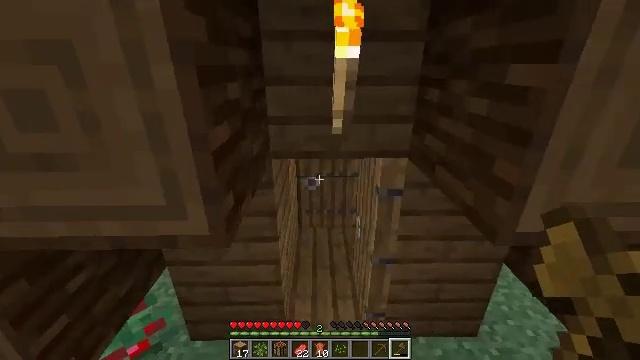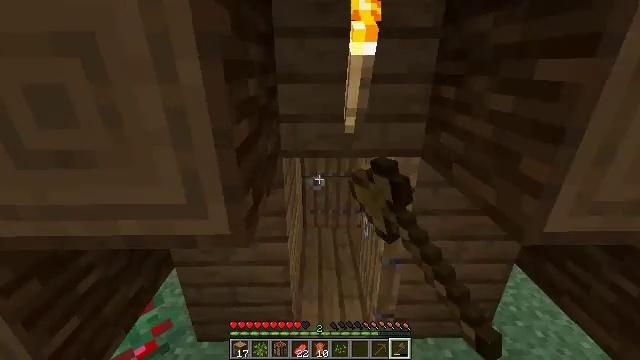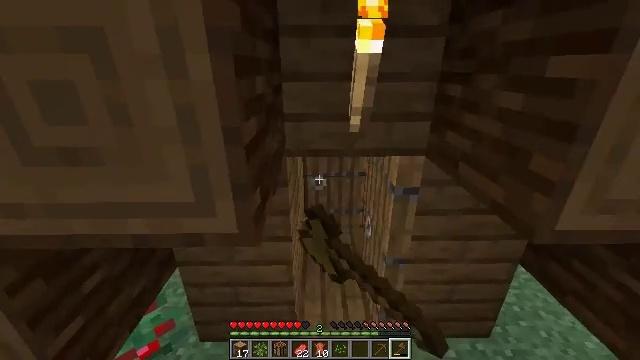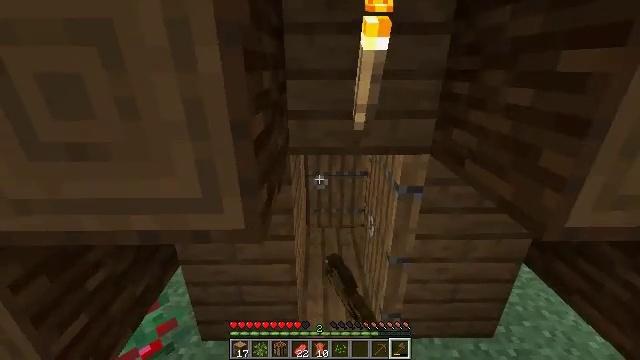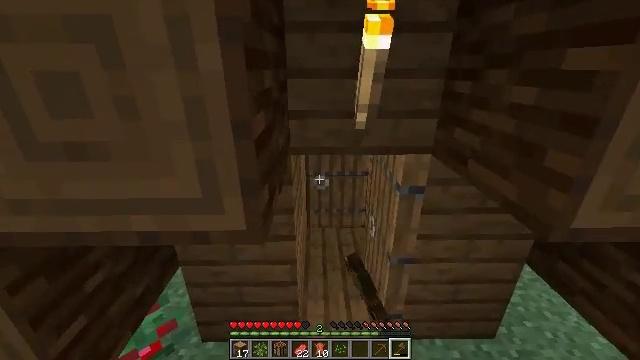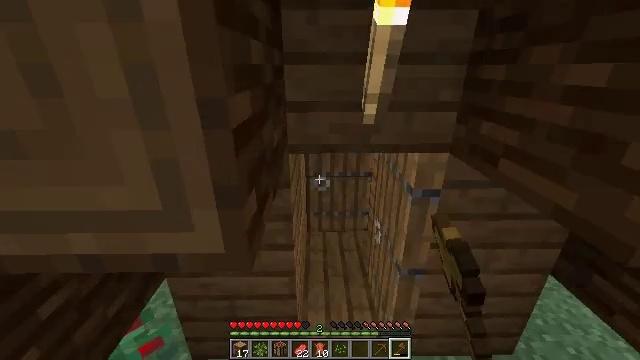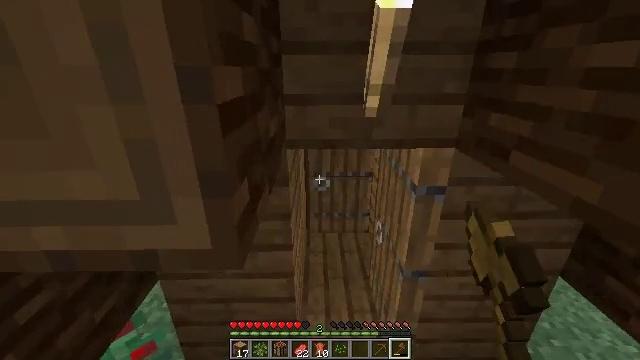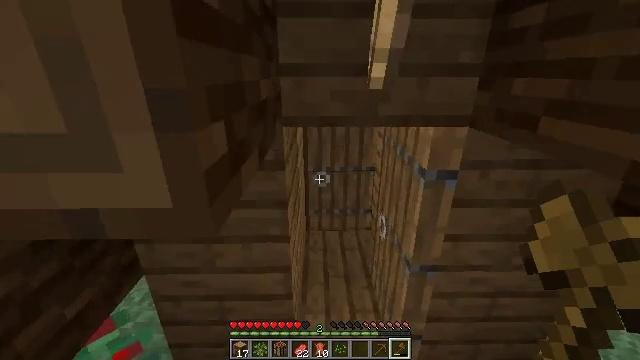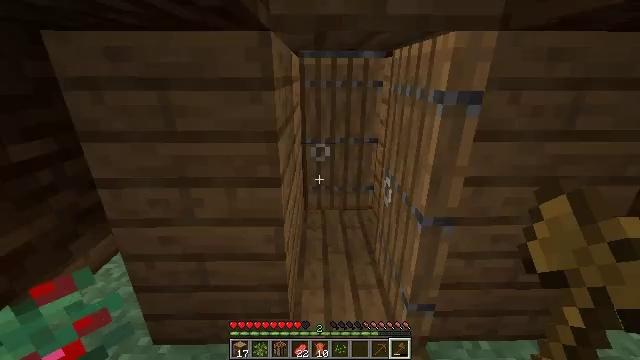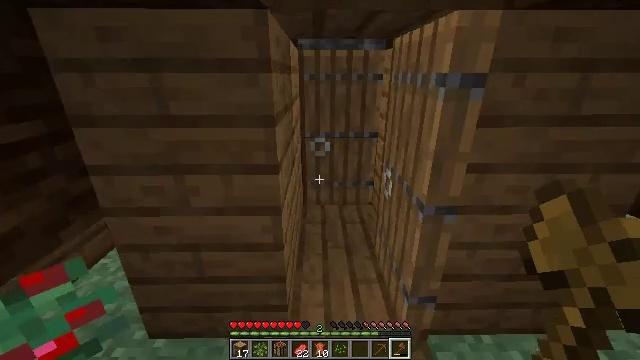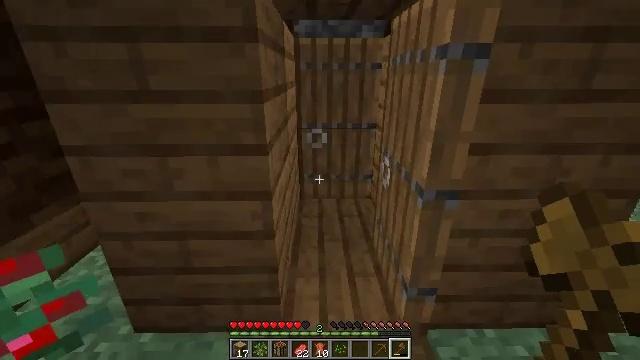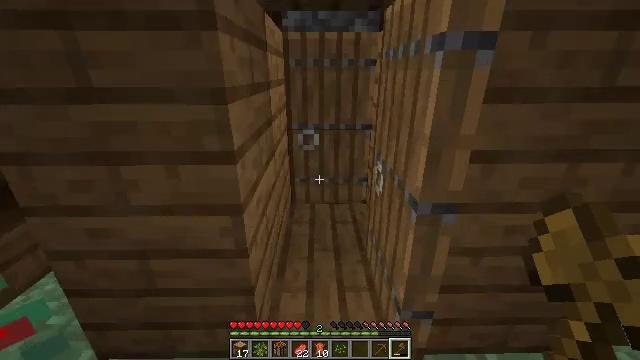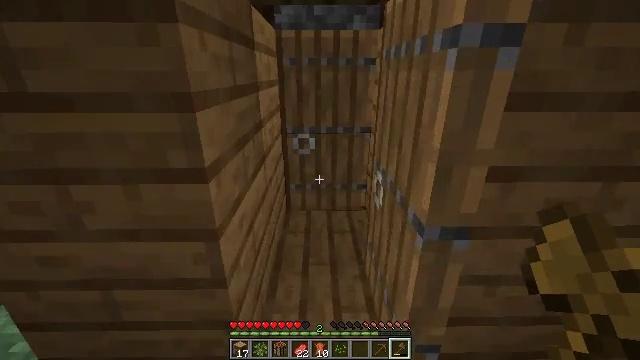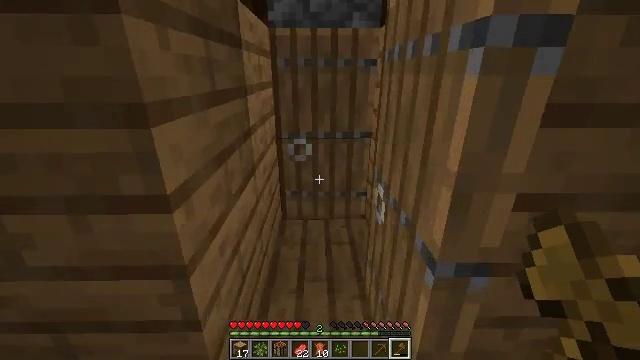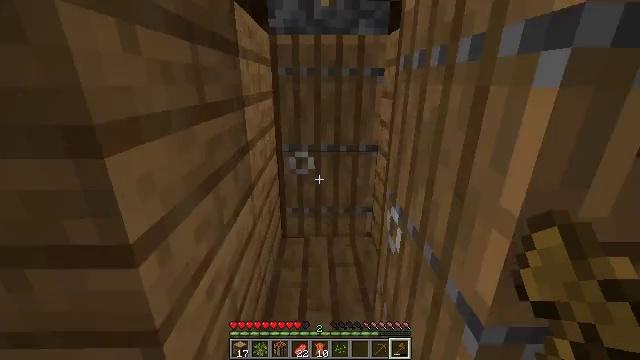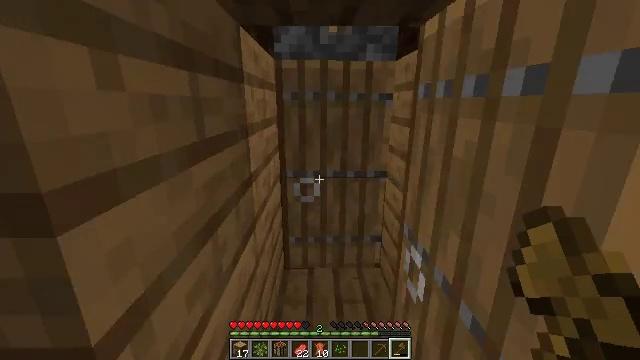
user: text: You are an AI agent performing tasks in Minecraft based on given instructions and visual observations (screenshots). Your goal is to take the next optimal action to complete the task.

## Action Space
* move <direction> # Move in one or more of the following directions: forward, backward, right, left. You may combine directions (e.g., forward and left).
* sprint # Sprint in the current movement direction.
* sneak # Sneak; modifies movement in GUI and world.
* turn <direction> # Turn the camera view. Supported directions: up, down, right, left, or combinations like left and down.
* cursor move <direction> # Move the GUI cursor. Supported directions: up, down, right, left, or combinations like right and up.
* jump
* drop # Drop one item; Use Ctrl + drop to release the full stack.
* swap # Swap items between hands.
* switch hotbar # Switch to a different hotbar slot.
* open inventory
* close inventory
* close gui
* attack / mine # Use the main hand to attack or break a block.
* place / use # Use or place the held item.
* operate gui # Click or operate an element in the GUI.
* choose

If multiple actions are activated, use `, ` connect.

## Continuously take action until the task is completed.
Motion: motion action
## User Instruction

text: Mine the blue bed to pick it up.
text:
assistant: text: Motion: use / place
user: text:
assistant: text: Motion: use / place
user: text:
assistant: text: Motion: no_op
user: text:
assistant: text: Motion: move forward
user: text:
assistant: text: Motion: move forward
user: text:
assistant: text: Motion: move forward
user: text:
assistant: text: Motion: move forward
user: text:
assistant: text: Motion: move forward and move right
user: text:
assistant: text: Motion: move forward and move right
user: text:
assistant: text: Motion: move forward and move right
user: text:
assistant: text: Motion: move forward
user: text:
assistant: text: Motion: move forward
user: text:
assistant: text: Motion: move forward
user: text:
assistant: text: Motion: move forward and move left, turn up
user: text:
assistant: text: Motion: move forward and move left, turn up
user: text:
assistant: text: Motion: move forward and move left, turn up
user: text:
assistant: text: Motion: move forward, use / place
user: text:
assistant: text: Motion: use / place
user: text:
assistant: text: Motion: use / place
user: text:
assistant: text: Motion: no_op
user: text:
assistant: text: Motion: move right
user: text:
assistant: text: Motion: move forward and move right
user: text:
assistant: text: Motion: move forward and move right
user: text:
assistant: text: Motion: move forward
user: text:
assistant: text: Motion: move forward
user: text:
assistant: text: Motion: move forward
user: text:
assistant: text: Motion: move forward
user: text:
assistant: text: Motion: move forward
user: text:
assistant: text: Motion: move forward
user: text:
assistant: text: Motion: move forward